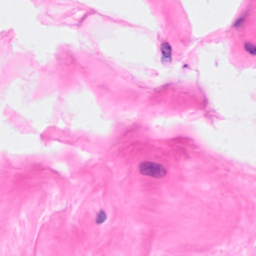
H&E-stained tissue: Breast